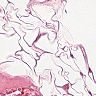
Metastatic tissue present: no